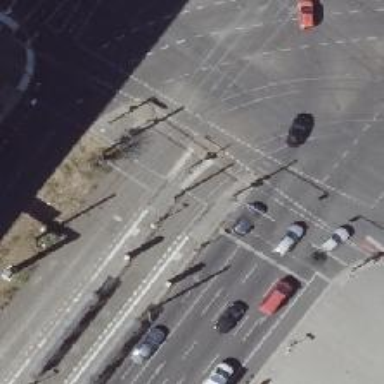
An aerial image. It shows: Traffic island located on footway.